Question: I'm trying to make something similar to this

Im going to have 4 BarChartDataSets grouped, and 2 LineChartDataSets, each data set has 7 data points, the user can add or remove these datasets at will
The bars seem to be grouping fine, and the line chart shows all 7 points
but as I add more BarChartDataSets to the chart, the bars go off the right side of the chart, the line chart stays the same, here is an image sequence of me starting with a single LineChartDataSet, then adding BarChartDataSets one by one, some of the bars have a value of 0, so its hard to see the group, look for the 0 label at the bottom
<URL>
How can i stop the bars from going off the right of the chart?
Here is the code:
'''
//get data and values from DataMOs in the activeFeeds
var lineChartDataSets = [LineChartDataSet]()
var barChartDataSets = [BarChartDataSet]()
for (key, dayValuesArray) in valuesByFeed {
var barChartDataEntries = [BarChartDataEntry]()
var lineChartDataEntries = [ChartDataEntry]()
var lineChartDataSet: LineChartDataSet!
var barChartDataSet: BarChartDataSet!
var dataEntry: ChartDataEntry
for (index, value) in (dayValuesArray?.enumerated())! {
//create line chart for Demand and Prod feeds
//create bar chart for every other feed
if key == "Demand" || key == "Prod"{
dataEntry = ChartDataEntry(x: Double(self.activeFeeds.count * index), y: Double(value)!)
lineChartDataEntries.append(dataEntry)
} else {
dataEntry = BarChartDataEntry(x: Double(self.activeFeeds.count * index), y: Double(value)!)
barChartDataEntries.append(dataEntry as! BarChartDataEntry)
}
}
//create line chart data set for Demand and Prod feeds
//create bar chart data set for every other feed
if key == "Demand" || key == "Prod"{
lineChartDataSet = LineChartDataSet(values: lineChartDataEntries, label: key)
lineChartDataSet.drawCirclesEnabled = false
} else {
barChartDataSet = BarChartDataSet(values: barChartDataEntries, label: key)
}
switch key {
case "Solar":
barChartDataSet.setColors(UIColor.orange.withAlphaComponent(1.0))
barChartDataSet.valueTextColor = UIColor.white
break
case "Wind":
barChartDataSet.setColors(UIColor.blue.withAlphaComponent(1.0))
barChartDataSet.valueTextColor = UIColor.white
break
case "Battery":
barChartDataSet.setColors(UIColor.green.withAlphaComponent(1.0))
barChartDataSet.valueTextColor = UIColor.white
break
case "Gen":
barChartDataSet.setColors(UIColor.red.withAlphaComponent(1.0))
barChartDataSet.valueTextColor = UIColor.white
break
case "Demand":
lineChartDataSet.setColors(UIColor.purple.withAlphaComponent(1.0))
lineChartDataSet.valueTextColor = UIColor.white
lineChartDataSet.drawFilledEnabled = true
lineChartDataSet.fillColor = UIColor.purple.withAlphaComponent(0.8)
break
case "Prod":
lineChartDataSet.setColors(UIColor.magenta.withAlphaComponent(1.0))
lineChartDataSet.valueTextColor = UIColor.white
lineChartDataSet.drawFilledEnabled = true
lineChartDataSet.fillColor = UIColor.magenta.withAlphaComponent(0.8)
break
default:
break
}
//append to correct data set array
if key == "Demand" || key == "Prod"{
lineChartDataSets.append(lineChartDataSet)
} else {
barChartDataSets.append(barChartDataSet)
}
}
//set chart data
let chartData = CombinedChartData()
chartData.barData = BarChartData(dataSets: barChartDataSets)
chartData.lineData = LineChartData(dataSets: lineChartDataSets)
let activeFeedsCount = self.activeFeeds.count
if activeFeedsCount > 0 {
self.combinedChartView.data = chartData
if chartData.barData.dataSetCount > 1 {
self.combinedChartView.barData?.groupBars(fromX: 0, groupSpace: 1.0, barSpace: 0.5)
self.combinedChartView.notifyDataSetChanged()
}
} else {
self.combinedChartView.data = CombinedChartData()
self.combinedChartView.noDataText = "No Feeds To Show"
}
'''
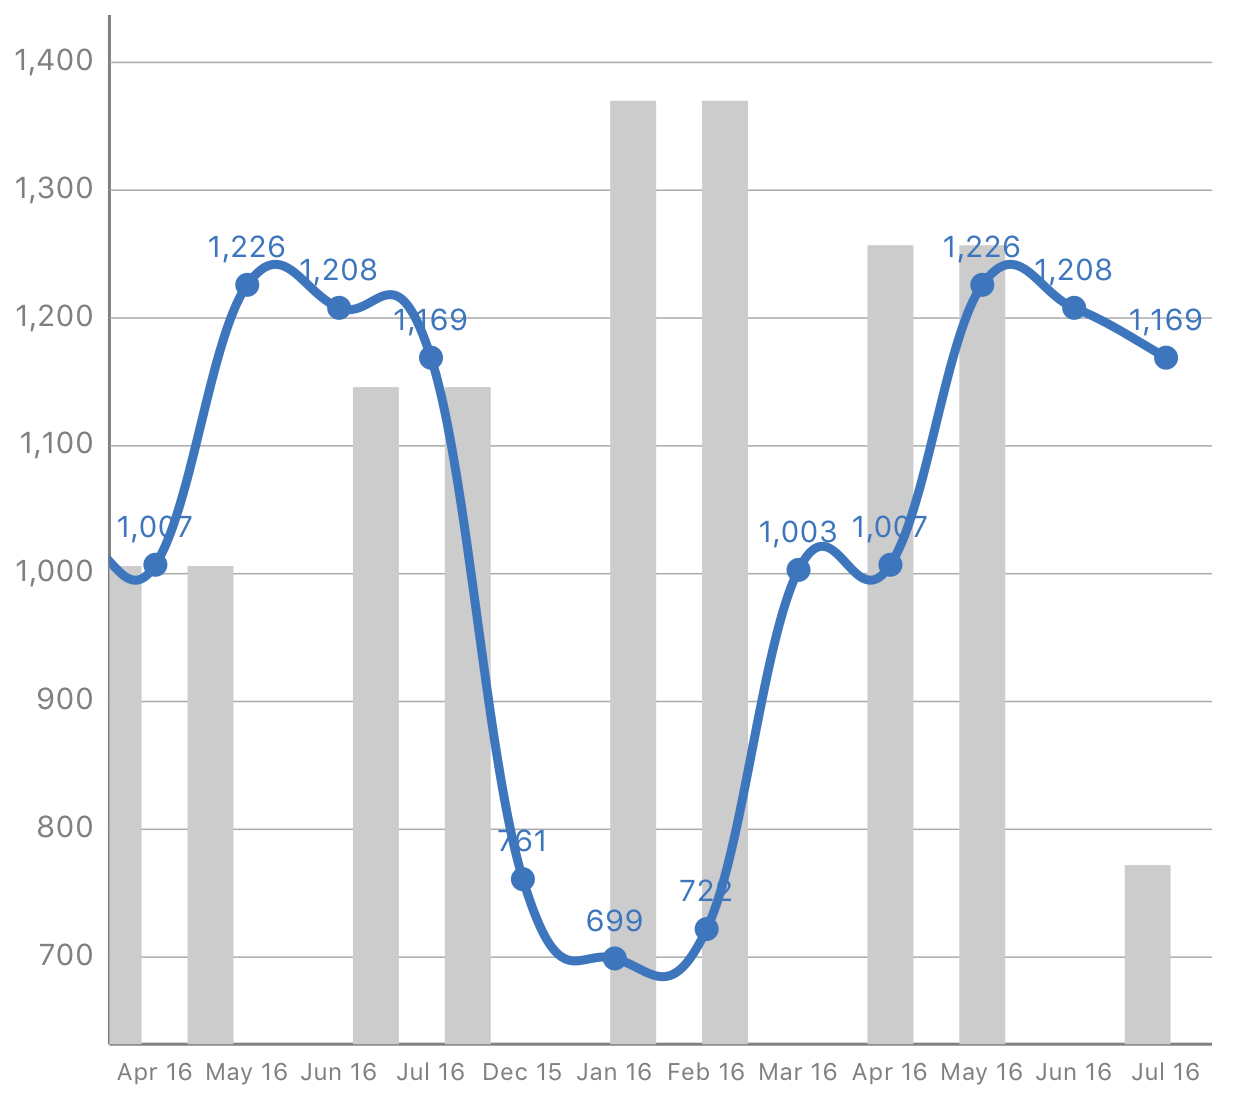
Answer: I was not able to reproduce the problem with the 0 label, but it is possible to use combinedChart.xAxis.axisMaximum to make sure you can see all the bars to the right.
'''
let activeFeeds = 6
func dataSet() {
combinedChart.isUserInteractionEnabled = true
combinedChart.scaleXEnabled = false
combinedChart.scaleYEnabled = false
combinedChart.dragEnabled = true
//combinedChart.xAxis.axisMinimum = 0.0
combinedChart.xAxis.axisMaximum = 100.0
//get data and values from DataMOs in the activeFeeds
var lineChartDataSets = [LineChartDataSet]()
var barChartDataSets = [BarChartDataSet]()
combinedChart.setVisibleXRange(minXRange: 0.0, maxXRange: 26.0)
let arr1 = [17000,16500,16800,16700,17900,17100,18000]
let arr2 = [17000,17500,16900,16800,17200,17105,17000]
let valuesByFeed = ["Solar":arr1, "Wind": arr2, "Battery": arr1, "Gen":arr1, "Demand":arr1, "Prod":arr1]
for (key, dayValuesArray) in valuesByFeed {
var barChartDataEntries = [BarChartDataEntry]()
var lineChartDataEntries = [ChartDataEntry]()
var lineChartDataSet: LineChartDataSet!
var barChartDataSet: BarChartDataSet!
var dataEntry: ChartDataEntry
for (index, value) in (dayValuesArray.enumerated()) {
//create line chart for Demand and Prod feeds
//create bar chart for every other feed
if key == "Demand" || key == "Prod"{
dataEntry = ChartDataEntry(x: Double(self.activeFeeds * index), y: Double(value))
lineChartDataEntries.append(dataEntry)
} else {
dataEntry = BarChartDataEntry(x: Double(self.activeFeeds * index), y: Double(value))
barChartDataEntries.append(dataEntry as! BarChartDataEntry)
}
}
//create line chart data set for Demand and Prod feeds
//create bar chart data set for every other feed
if key == "Demand" || key == "Prod"{
lineChartDataSet = LineChartDataSet(values: lineChartDataEntries, label: key)
lineChartDataSet.drawCirclesEnabled = false
} else {
barChartDataSet = BarChartDataSet(values: barChartDataEntries, label: key)
}
switch key {
case "Solar":
print("case solar")
barChartDataSet.setColors(UIColor.orange.withAlphaComponent(1.0))
barChartDataSet.valueTextColor = UIColor.white
break
case "Wind":
print("case wind")
barChartDataSet.setColors(UIColor.blue.withAlphaComponent(1.0))
barChartDataSet.valueTextColor = UIColor.white
break
case "Battery":
print("case battery")
barChartDataSet.setColors(UIColor.green.withAlphaComponent(1.0))
barChartDataSet.valueTextColor = UIColor.white
break
case "Gen":
print("case gen")
barChartDataSet.setColors(UIColor.red.withAlphaComponent(1.0))
barChartDataSet.valueTextColor = UIColor.white
break
case "Gen2":
print("case gen")
barChartDataSet.setColors(UIColor.red.withAlphaComponent(1.0))
barChartDataSet.valueTextColor = UIColor.white
break
case "Gen3":
print("case gen")
barChartDataSet.setColors(UIColor.red.withAlphaComponent(1.0))
barChartDataSet.valueTextColor = UIColor.white
break
case "Gen4":
print("case gen")
barChartDataSet.setColors(UIColor.red.withAlphaComponent(1.0))
barChartDataSet.valueTextColor = UIColor.white
break
case "Demand":
print("case demand")
lineChartDataSet.setColors(UIColor.purple.withAlphaComponent(1.0))
lineChartDataSet.valueTextColor = UIColor.white
lineChartDataSet.drawFilledEnabled = true
lineChartDataSet.fillColor = UIColor.purple.withAlphaComponent(0.8)
break
case "Prod":
print("case prod")
lineChartDataSet.setColors(UIColor.magenta.withAlphaComponent(1.0))
lineChartDataSet.valueTextColor = UIColor.white
lineChartDataSet.drawFilledEnabled = true
lineChartDataSet.fillColor = UIColor.magenta.withAlphaComponent(0.8)
break
default:
break
}
//append to correct data set array
if key == "Demand" || key == "Prod"{
lineChartDataSets.append(lineChartDataSet)
} else {
barChartDataSets.append(barChartDataSet)
}
}
//set chart data
let chartData = CombinedChartData()
print("bar count: \(barChartDataSets.count)")
print("line count: \(lineChartDataSets.count)")
chartData.barData = BarChartData(dataSets: barChartDataSets)
chartData.lineData = LineChartData(dataSets: lineChartDataSets)
let activeFeedsCount = self.activeFeeds
if activeFeedsCount > 0 {
self.combinedChart.data = chartData
if chartData.barData.dataSetCount > 1 {
self.combinedChart.barData?.groupBars(fromX: 0, groupSpace: 1.0, barSpace: 0.5)
self.combinedChart.notifyDataSetChanged()
}
} else {
self.combinedChart.data = CombinedChartData()
self.combinedChart.noDataText = "No Feeds To Show"
}
}
'''
<URL>